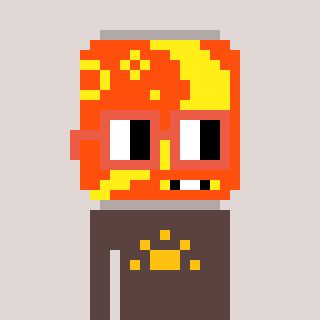
a pixel art character with square orange glasses, a pop-shaped head and a darkbrown-colored body on a warm background